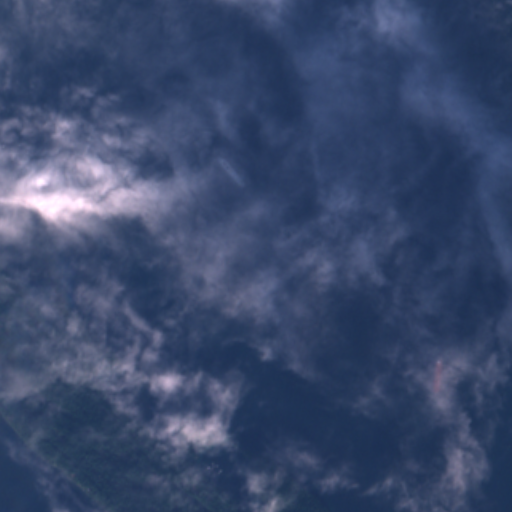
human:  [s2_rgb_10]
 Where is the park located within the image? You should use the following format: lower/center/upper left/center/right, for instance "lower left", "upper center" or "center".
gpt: The park is located in the lower left of the image.
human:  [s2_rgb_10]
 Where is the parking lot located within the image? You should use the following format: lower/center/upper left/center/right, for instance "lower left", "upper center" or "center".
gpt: The parking lot is located in the lower center of the image.
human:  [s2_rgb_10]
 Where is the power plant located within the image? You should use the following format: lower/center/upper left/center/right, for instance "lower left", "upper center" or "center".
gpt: There is no power plant in the image.